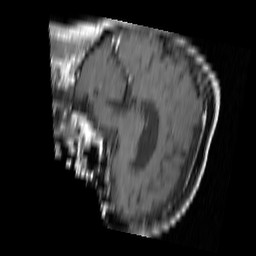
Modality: T1w
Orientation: sagittal
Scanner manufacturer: siemens
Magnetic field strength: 1.5 T
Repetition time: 0.645 s
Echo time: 0.012 s